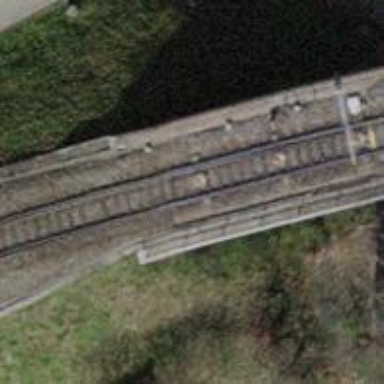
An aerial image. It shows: Viaduct railway track with single electrified contact line.